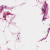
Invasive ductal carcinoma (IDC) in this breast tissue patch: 0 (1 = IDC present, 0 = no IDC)